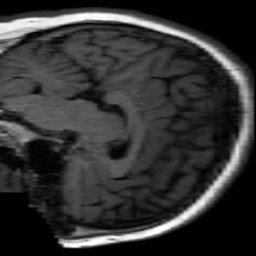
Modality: inplaneT1
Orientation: sagittal
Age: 20
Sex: male
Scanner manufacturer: ge
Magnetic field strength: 3 T
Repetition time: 2.504 s
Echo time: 0.02513 s